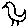
Label: bird